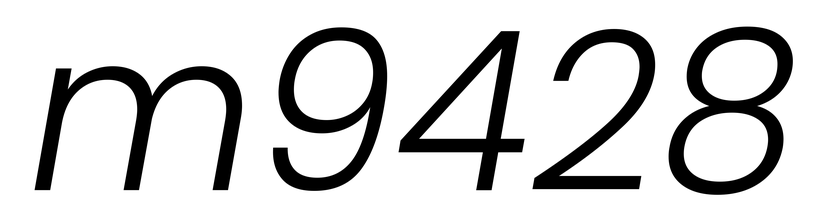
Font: Poppins-LightItalic